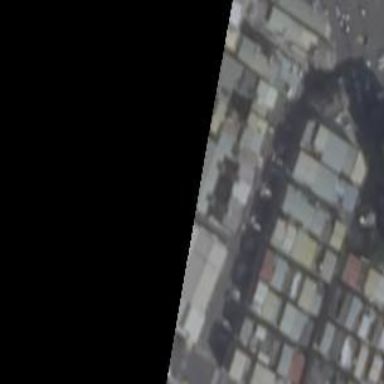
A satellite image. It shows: Warehouse building.